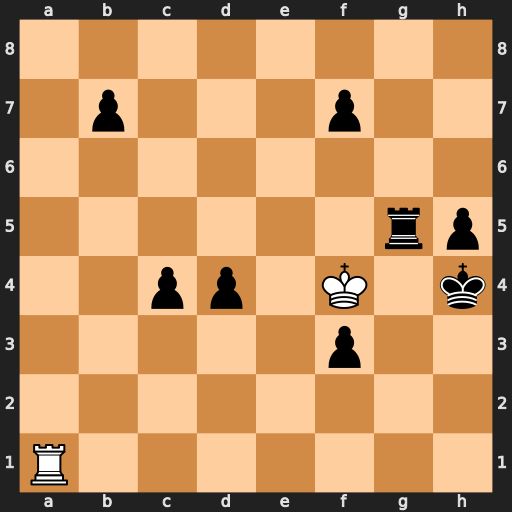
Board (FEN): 8/1p3p2/8/6rp/2pp1K1k/5p2/8/R7
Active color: w
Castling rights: -
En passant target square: -
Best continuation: Rh1#